Interaction volume radius: 5 \u00c5
Interaction volume height: 15 \u00c5
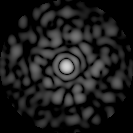
Disorder parameter: 0.8659